Question: I have some code and it works fine on stack snippet.
But when i insert it on my server or just in .html file, the refresh button become smaller!

'''
<link href="http://cdnjs.cloudflare.com/ajax/libs/twitter-bootstrap/3.3.2/css/bootstrap.css" rel="stylesheet"/>
<link href="http://cdnjs.cloudflare.com/ajax/libs/jquery-bootgrid/1.1.4/jquery.bootgrid.css" rel="stylesheet"/>
<script src="http://cdnjs.cloudflare.com/ajax/libs/jquery/2.1.3/jquery.js"></script>
<script src="http://cdnjs.cloudflare.com/ajax/libs/twitter-bootstrap/3.3.2/js/bootstrap.js"></script>
<script src="http://cdnjs.cloudflare.com/ajax/libs/jquery-bootgrid/1.1.4/jquery.bootgrid.js"></script>
<script>
$(function () {
var testGrid = $("#testGrid").bootgrid({
navigation: 3,
ajax: true,
url: "controllers/getListFiles",
post: function () {
return {
type: 'req',
expanded: $('#exp').text()
};
},
responseHandler: function (response)
{
return response.data;
}
});
});
</script>
<div id="autoOut" class="tab-pane fade in active">
<span id="exp" style="display: none;"></span>
<h3>Auto OUT</h3>
<table id="testGrid" class="table table-condensed table-hover table-striped">
<thead>
<tr>
<th data-column-id="date" class="col-md-3">Data/Vremia</th>
<th data-column-id="expander" data-formatter="expander" class="col-md-1">Spisok</th>
<th data-column-id="file" class="col-md-4">Imia faila</th>
<th data-column-id="uid" class="col-md-4">UID</th>
<th data-column-id="accReqId" class="col-md-2">AccountsRequestId</th>
</tr>
</thead>
</table>
</div>
'''
There is COPY and PASTE of the code, no differents! Is there some snippet feathers make it work, and how can i make it work on my server?
More info on my previous <URL>.
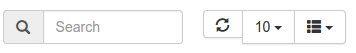
Answer: Make sure you specify a doctype when moving the code into its own html file. Stack Snippets and JS Fiddle automatically add the HTML5 doctype '<!DOCTYPE html>' to their output (although this is configurable in the case of JS Fiddle). Not supplying a doctype can lead to odd results as the browser wont know what rendering mode to use.
<URL>
> But the most important thing is that with most families of browsers, a doctype declaration will make a lot of guessing unnecessary, and will thus trigger a "standard" rendering mode.